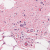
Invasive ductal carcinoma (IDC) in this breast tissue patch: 1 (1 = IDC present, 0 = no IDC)